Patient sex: F
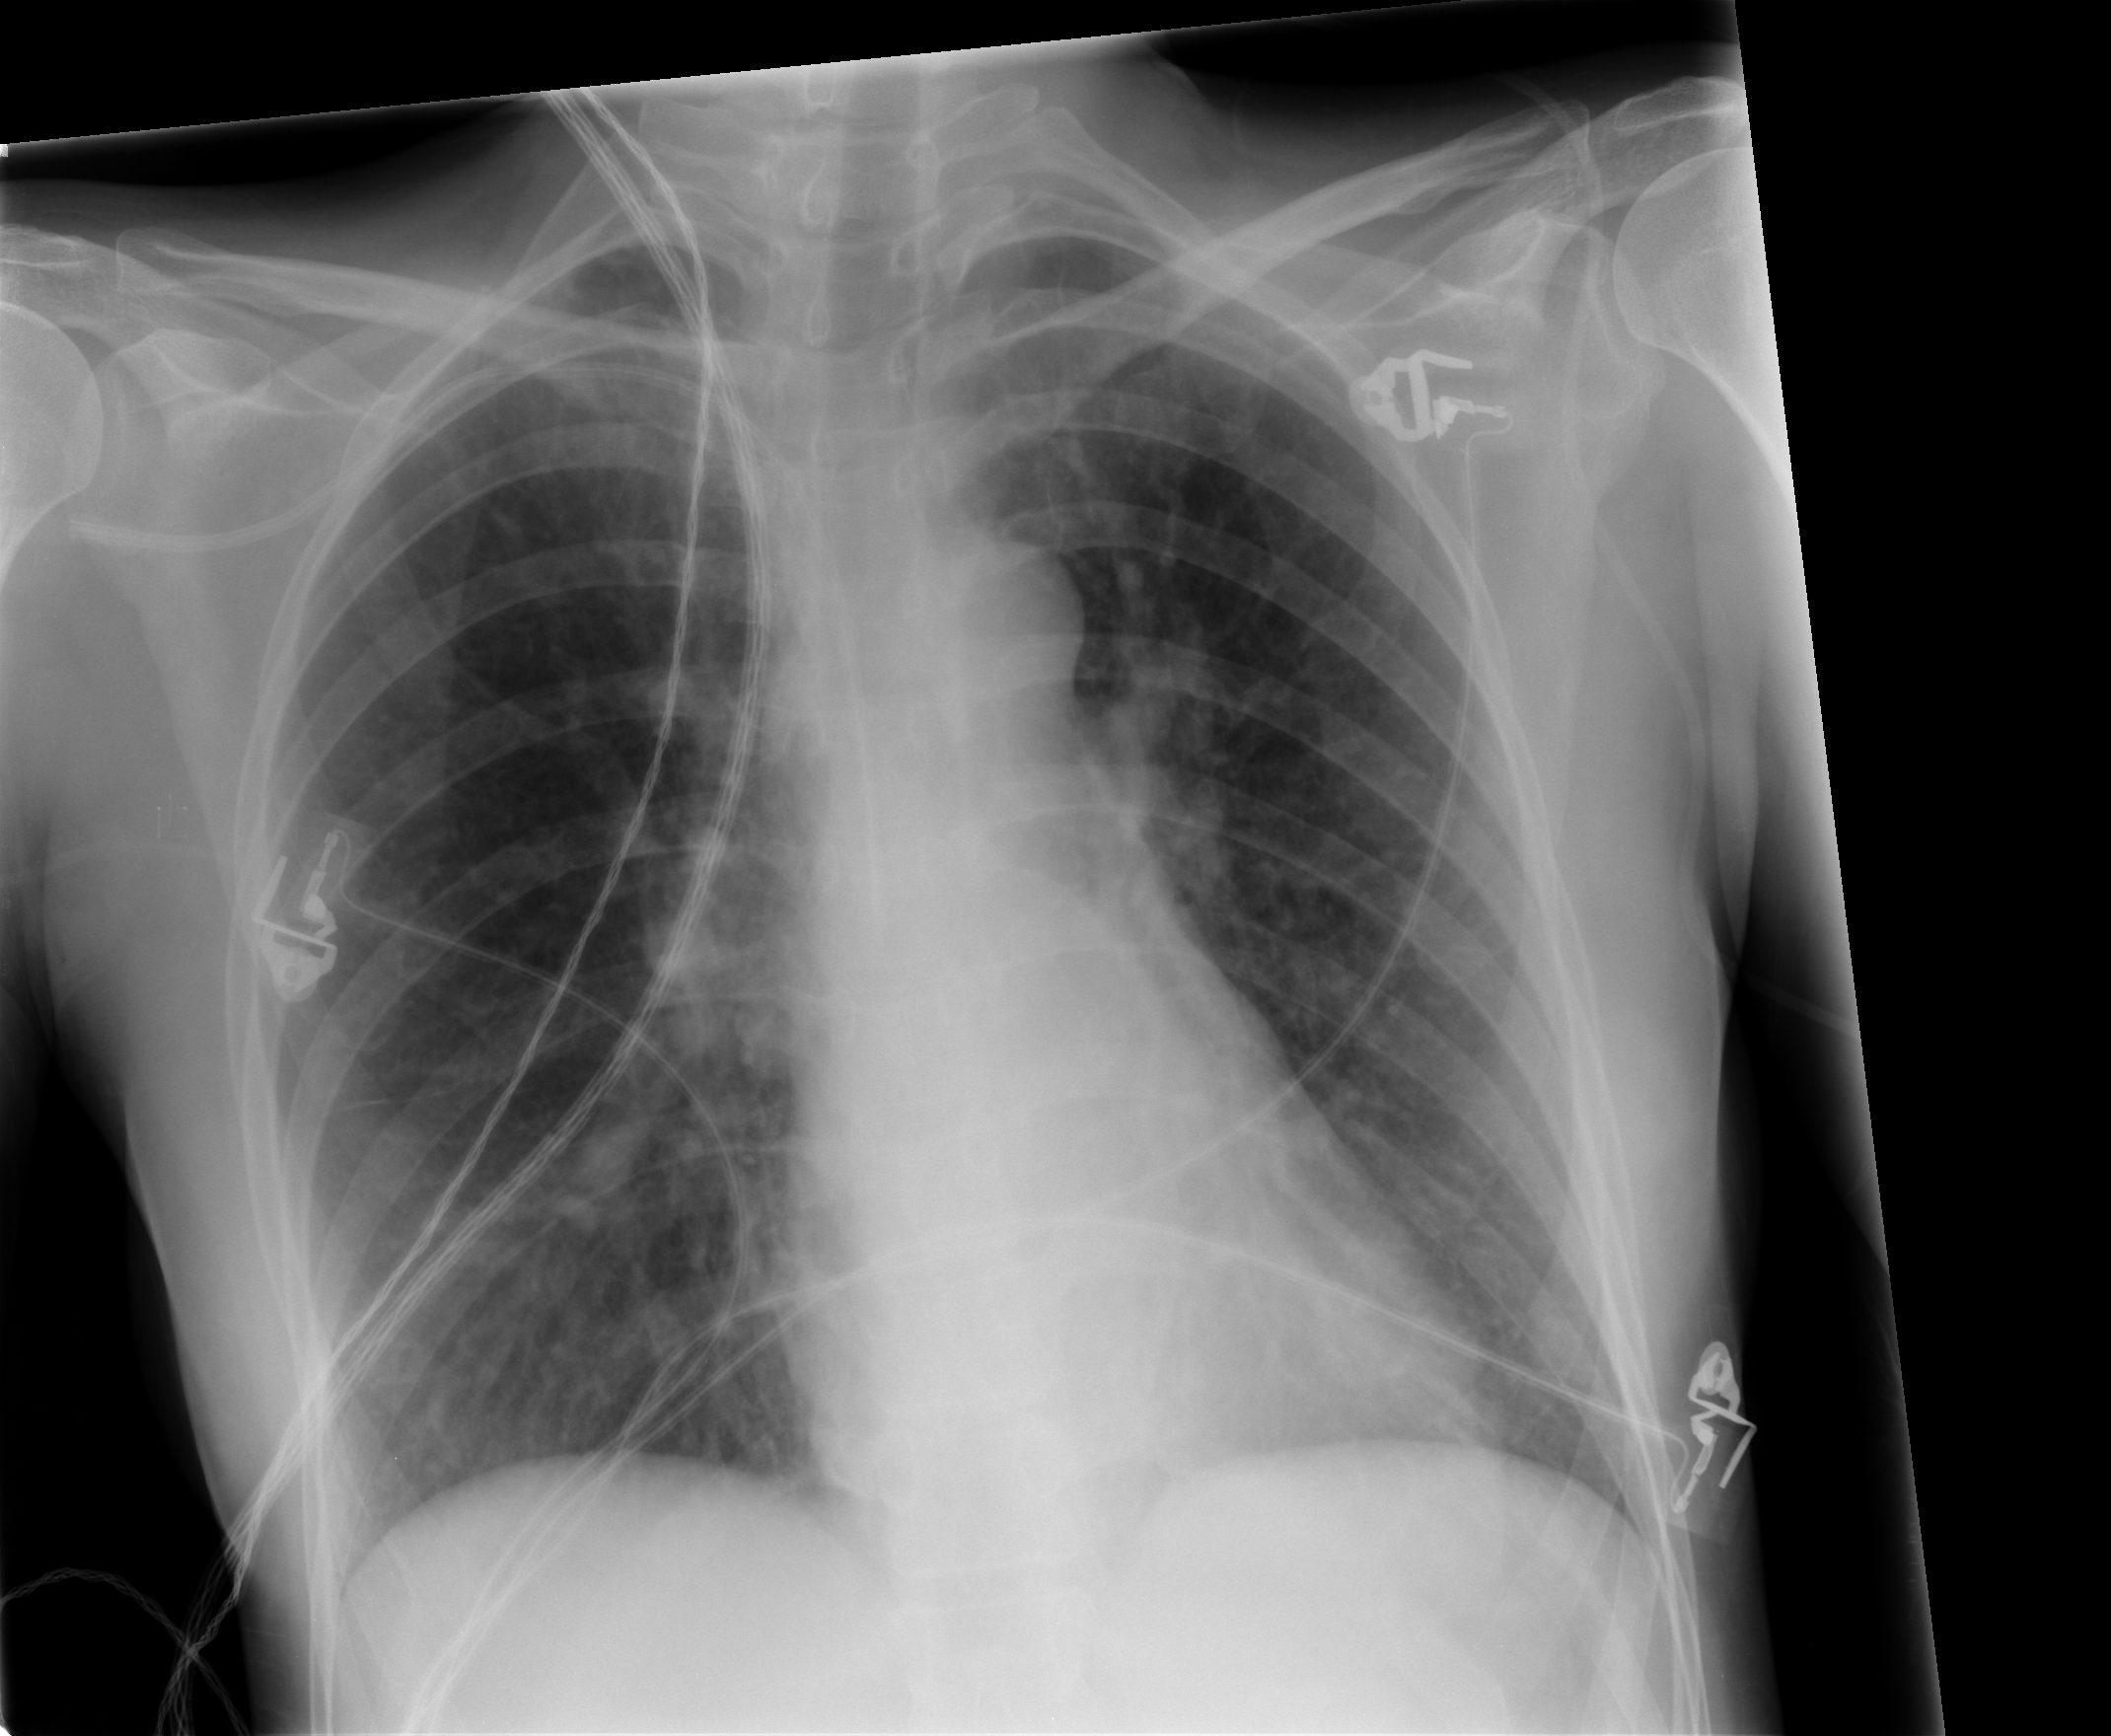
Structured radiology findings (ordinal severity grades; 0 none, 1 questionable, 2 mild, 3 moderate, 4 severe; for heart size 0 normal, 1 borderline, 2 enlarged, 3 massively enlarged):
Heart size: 0
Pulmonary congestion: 0
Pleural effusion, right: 0
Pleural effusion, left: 0
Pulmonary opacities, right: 0
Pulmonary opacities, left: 0
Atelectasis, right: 2
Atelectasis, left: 0